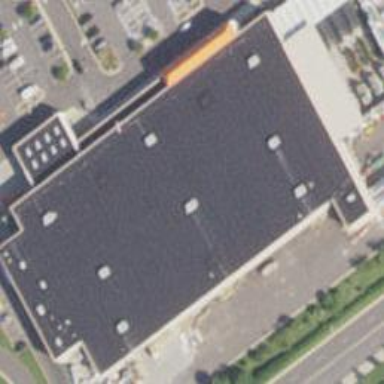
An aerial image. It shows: Retail building.